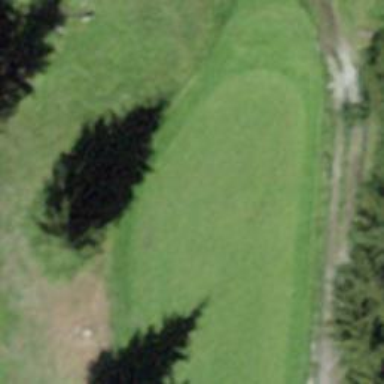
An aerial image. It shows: Golf hole.